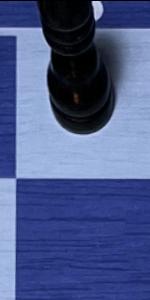
Label: Empty